Question: I am trying to use 'plt.quiver' to do a vector plot. I got two arrays specifying U and V value, they are both 21 x 17 size.

I saw from the matplotlib website that:
units: [ 'width' | 'height' | 'dots' | 'inches' | 'x' | 'y' | 'xy' ]
Arrow units; the arrow dimensions except for length are in multiples of this unit.
But I did not manage to use it, so I am wondering how to change the length of axis, and also how to plot the image in rectangle rather than square.
Thank you!
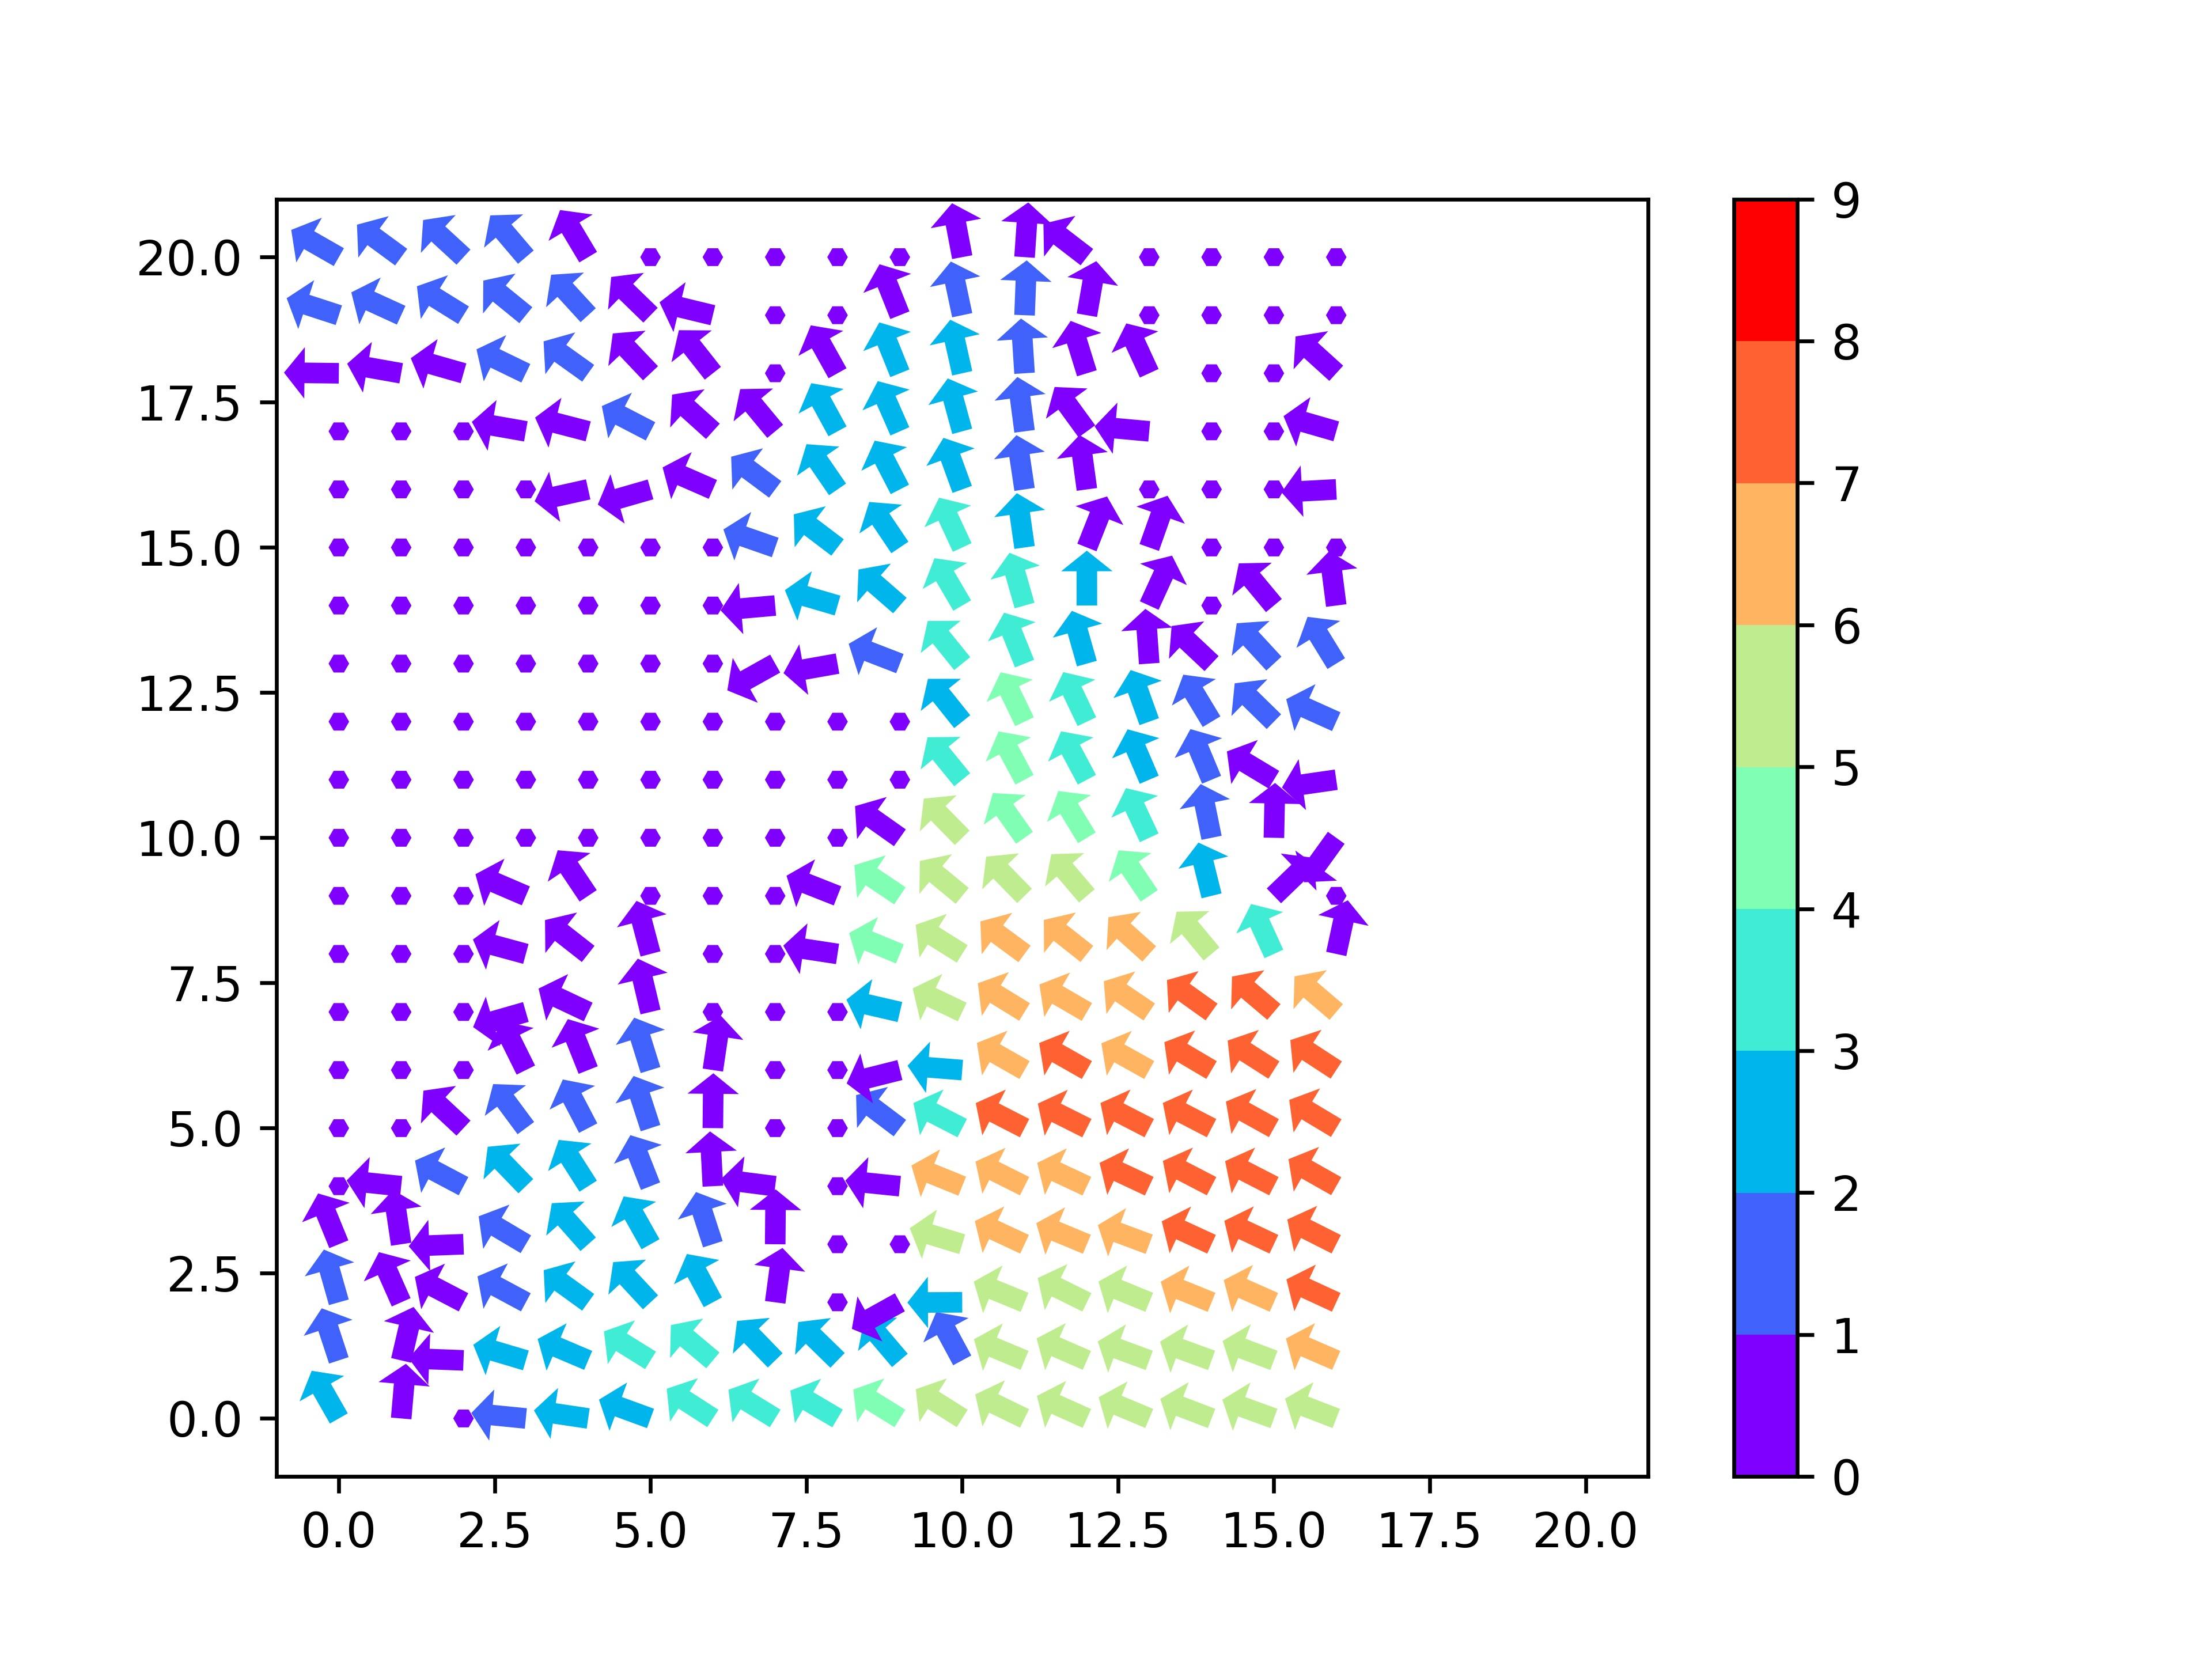
Answer: Add
'''
plt.axis('equal');
'''
so the x-axis and the y-axis have the same scale.
In the <URL> you find:
> scale : None, float, optional Number of data units per arrow length
unit, e.g., m/s per plot width; a smaller scale parameter makes the
arrow longer. Default is None.
A quick and dirty solution however might be:
'''
myScale = 5.5
plt.quiver(x,y, myScale*u, myScale*v)
'''